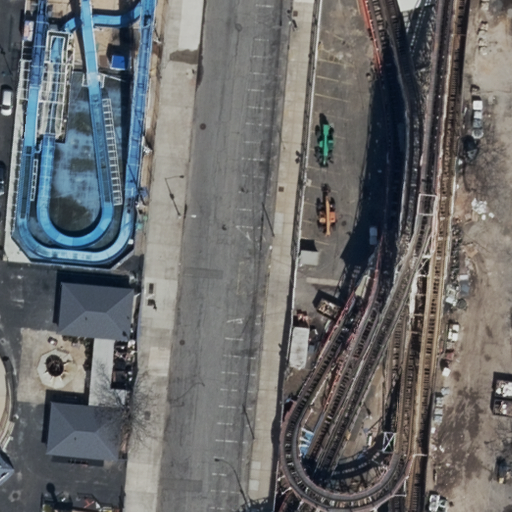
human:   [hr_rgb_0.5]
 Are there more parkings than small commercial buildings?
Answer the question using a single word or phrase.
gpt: yes

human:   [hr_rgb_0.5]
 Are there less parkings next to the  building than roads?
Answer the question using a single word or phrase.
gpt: yes

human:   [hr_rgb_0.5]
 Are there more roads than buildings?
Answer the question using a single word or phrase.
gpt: yes

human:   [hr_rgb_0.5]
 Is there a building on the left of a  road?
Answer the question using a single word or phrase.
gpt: yes

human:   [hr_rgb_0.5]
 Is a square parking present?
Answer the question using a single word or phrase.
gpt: no

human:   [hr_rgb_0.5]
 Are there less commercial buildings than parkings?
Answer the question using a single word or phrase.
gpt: yes

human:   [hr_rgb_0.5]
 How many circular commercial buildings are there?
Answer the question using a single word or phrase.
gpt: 0

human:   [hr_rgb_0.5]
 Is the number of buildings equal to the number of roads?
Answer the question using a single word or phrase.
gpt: no

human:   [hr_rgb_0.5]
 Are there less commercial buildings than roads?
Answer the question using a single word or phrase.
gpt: yes

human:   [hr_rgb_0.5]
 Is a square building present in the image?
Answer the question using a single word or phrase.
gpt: no

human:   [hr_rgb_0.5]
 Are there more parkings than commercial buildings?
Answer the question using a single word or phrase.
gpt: yes

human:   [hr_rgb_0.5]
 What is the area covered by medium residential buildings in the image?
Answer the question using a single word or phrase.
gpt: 181m2

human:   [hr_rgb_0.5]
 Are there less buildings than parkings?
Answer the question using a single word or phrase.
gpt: no

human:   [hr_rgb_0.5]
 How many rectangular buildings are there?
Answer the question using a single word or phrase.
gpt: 0

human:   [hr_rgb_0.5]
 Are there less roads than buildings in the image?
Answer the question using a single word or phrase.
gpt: no

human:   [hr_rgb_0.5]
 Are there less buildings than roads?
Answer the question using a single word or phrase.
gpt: yes

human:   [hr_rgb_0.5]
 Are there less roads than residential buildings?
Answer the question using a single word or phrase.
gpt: no

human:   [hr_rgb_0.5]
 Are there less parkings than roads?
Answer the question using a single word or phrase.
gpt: yes

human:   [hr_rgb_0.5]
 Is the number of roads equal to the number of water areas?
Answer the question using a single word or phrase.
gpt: no

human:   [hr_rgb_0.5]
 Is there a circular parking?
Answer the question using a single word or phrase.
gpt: no

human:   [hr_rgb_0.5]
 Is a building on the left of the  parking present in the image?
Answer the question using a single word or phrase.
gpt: yes

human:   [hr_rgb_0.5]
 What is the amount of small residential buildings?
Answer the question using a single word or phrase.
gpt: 0

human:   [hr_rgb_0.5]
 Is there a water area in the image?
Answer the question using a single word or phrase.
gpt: no

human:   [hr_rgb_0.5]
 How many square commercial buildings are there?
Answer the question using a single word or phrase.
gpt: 0

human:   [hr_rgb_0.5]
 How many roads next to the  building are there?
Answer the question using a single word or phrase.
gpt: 4

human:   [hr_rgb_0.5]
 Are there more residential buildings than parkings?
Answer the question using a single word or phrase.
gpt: no

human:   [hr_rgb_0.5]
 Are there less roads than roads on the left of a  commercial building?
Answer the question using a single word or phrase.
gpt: no

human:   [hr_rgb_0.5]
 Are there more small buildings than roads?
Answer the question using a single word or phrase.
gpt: no

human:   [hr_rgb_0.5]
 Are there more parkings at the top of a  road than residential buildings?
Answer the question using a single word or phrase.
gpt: no

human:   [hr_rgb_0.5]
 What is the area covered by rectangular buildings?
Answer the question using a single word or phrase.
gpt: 0m2

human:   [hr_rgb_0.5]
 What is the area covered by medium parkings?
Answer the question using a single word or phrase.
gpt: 451m2

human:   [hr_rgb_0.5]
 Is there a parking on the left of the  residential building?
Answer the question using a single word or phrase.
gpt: no

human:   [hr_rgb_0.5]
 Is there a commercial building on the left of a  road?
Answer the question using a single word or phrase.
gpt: no

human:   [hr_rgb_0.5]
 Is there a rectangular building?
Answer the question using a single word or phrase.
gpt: no

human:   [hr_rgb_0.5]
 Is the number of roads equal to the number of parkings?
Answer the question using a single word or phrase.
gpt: no

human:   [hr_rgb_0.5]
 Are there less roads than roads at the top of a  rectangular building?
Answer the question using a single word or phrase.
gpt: no